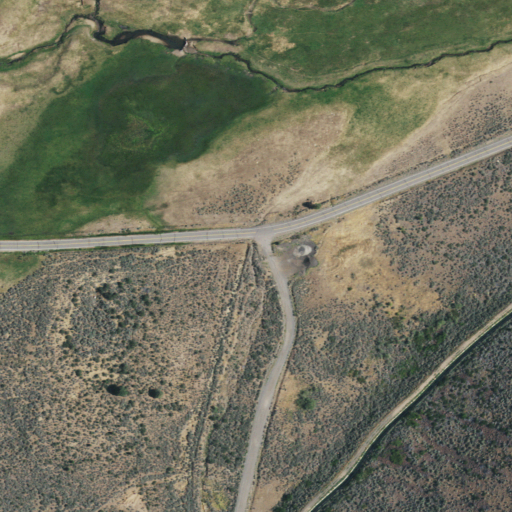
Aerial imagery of valley in California named Scossa Canyon containing shrub, herbaceous wetlands, open development, and low intensity development